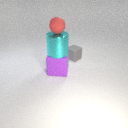
large cyan metal cylinder above large purple rubber cube